Field crop: maize
Growth stage: 2
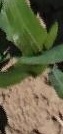
Species: maize